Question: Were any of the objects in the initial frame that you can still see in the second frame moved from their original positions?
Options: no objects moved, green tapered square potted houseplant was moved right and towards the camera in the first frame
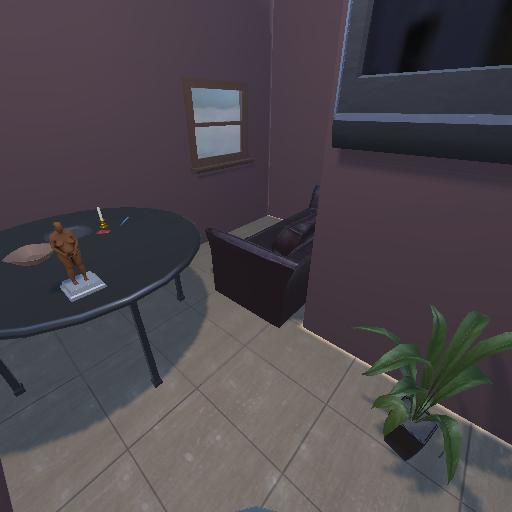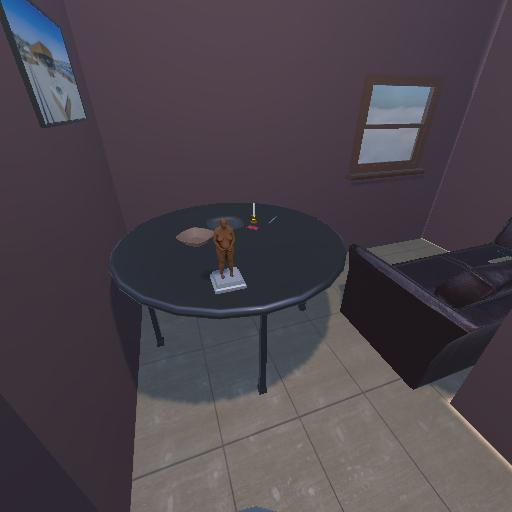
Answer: no objects moved